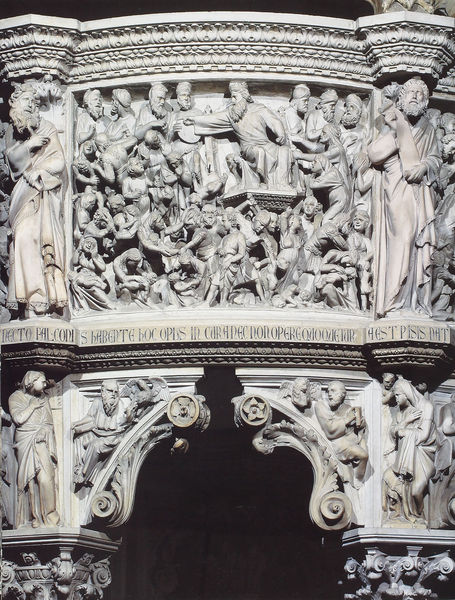
Titel: Kanzel
Künstler: Giovanni Pisano
Standort: Pisa, Dom (EU - I - Toskana)
Schlagwörter: hand, mann, weiß, menschen, marmor, szene, alt, bart, architektur, barock, herodes, stein, krone, skulptur, statue, balkon, relief, schrift, bogen, figuren, schlacht, könig, thron, streit, viel, kanzel, siena, volute, fresko, pisa, römisch, latein, sarkophag, griechische, goldrelief, pistoia, betlehemischer kindermord